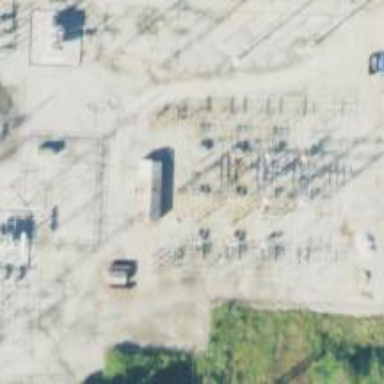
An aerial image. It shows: Switch for power supply.